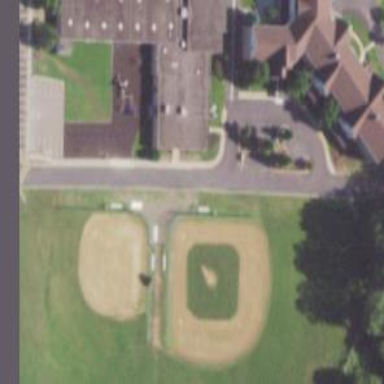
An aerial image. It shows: Baseball pitch for leisure land activities.